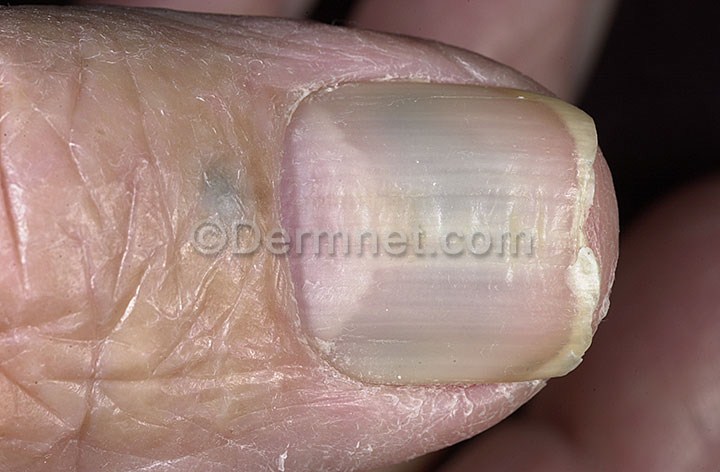
Disease: Nail Fungus and other Nail Disease